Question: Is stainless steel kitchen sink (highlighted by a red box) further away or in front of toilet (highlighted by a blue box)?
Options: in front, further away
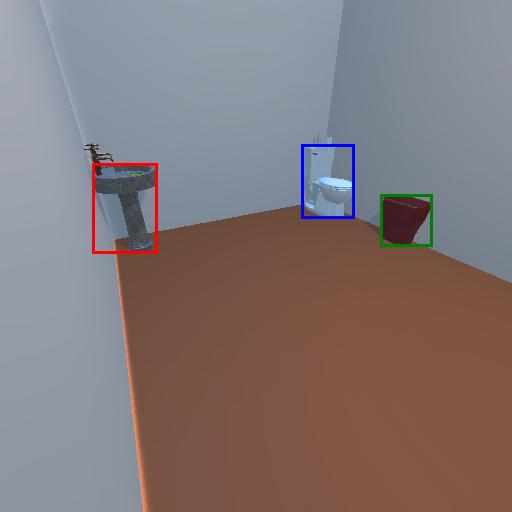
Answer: in front